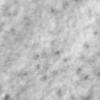
Label: no_change